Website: crate-barrel
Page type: address-validator
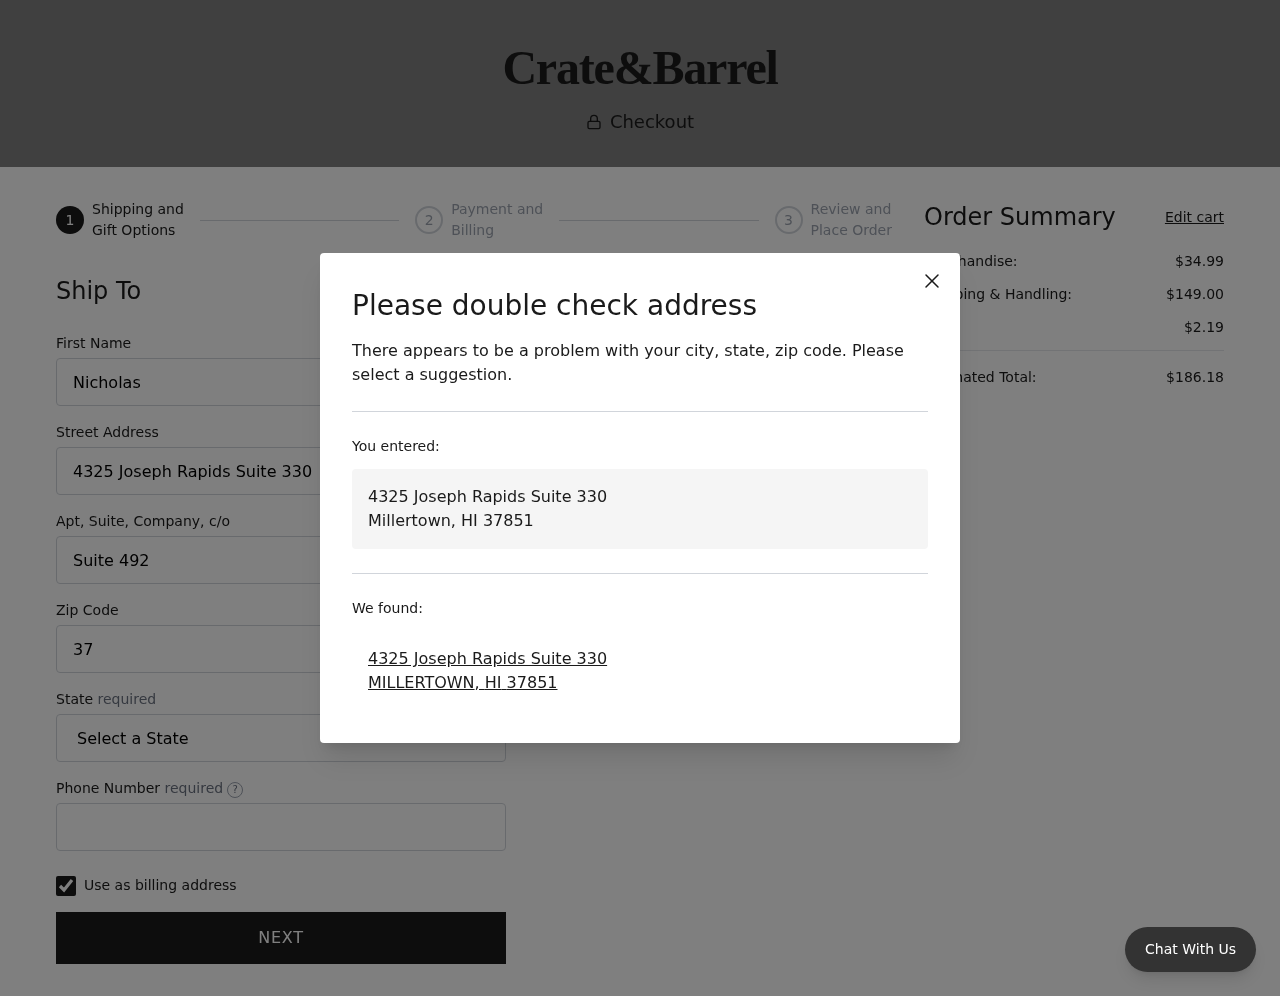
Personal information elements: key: PII_CITY
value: Millertown
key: PII_CITY
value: MILLERTOWN
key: PII_FIRSTNAME
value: Nicholas
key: PII_PHONE
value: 5985862374
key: PII_POSTCODE
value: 37851
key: PII_STATE
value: Hawaii
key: PII_STATE_ABBR
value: HI
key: PII_STREET
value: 4325 Joseph Rapids Suite 330
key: PII_STREET2
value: Suite 492
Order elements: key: ORDER_SUBTOTAL
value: $34.99
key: ORDER_SHIPPING_COST
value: $149.00
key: ORDER_TAX
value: $2.19
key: ORDER_TOTAL
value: $186.18